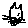
Label: cat